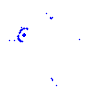
Particle: proton